Question: I have tried several methods but none is playing the file2.m4v using html5 see screen shot.
But if i use that same file using VLC/Mplayer it play the film nicely (no problem). Please see following the code and the file detail information's to find the code's its using:

# video.php:
'''
<html>
<head>
</head>
<body>
<video preload="auto" autoplay="autoplay" controls>
<source
src="/var/www/html/video/file2.m4v"
type='video/mp4; codecs="avc1.42E01E, mp4a.40.2"'>
</video>
</body>
</html>
'''
# Find the file audio/video codecs:
'''
$ mplayer -vo null -ao null -frames 0 -identify file2.m4v
MPlayer SVN-r33251-4.6.0 (C) 2000-2011 MPlayer Team
mplayer: could not connect to socket
mplayer: No such file or directory
Failed to open LIRC support. You will not be able to use your remote control.
Playing file2.m4v.
TS file format detected.
PROGRAM_ID=1 (0x01), PMT_PID: 66(0x42)
PROGRAM_ID=1 (0x01), PMT_PID: 66(0x42)
PROGRAM_ID=1 (0x01), PMT_PID: 66(0x42)
PROGRAM_ID=1 (0x01), PMT_PID: 66(0x42)
PROGRAM_ID=1 (0x01), PMT_PID: 66(0x42)
PROGRAM_ID=1 (0x01), PMT_PID: 66(0x42)
PROGRAM_ID=1 (0x01), PMT_PID: 66(0x42)
PROGRAM_ID=1 (0x01), PMT_PID: 66(0x42)
PROGRAM_ID=1 (0x01), PMT_PID: 66(0x42)
PROGRAM_ID=1 (0x01), PMT_PID: 66(0x42)
PROGRAM_ID=1 (0x01), PMT_PID: 66(0x42)
PROGRAM_ID=1 (0x01), PMT_PID: 66(0x42)
PROGRAM_ID=1 (0x01), PMT_PID: 66(0x42)
PROGRAM_ID=1 (0x01), PMT_PID: 66(0x42)
PROGRAM_ID=1 (0x01), PMT_PID: 66(0x42)
PROGRAM_ID=1 (0x01), PMT_PID: 66(0x42)
PROGRAM_ID=1 (0x01), PMT_PID: 66(0x42)
PROGRAM_ID=1 (0x01), PMT_PID: 66(0x42)
PROGRAM_ID=1 (0x01), PMT_PID: 66(0x42)
PROGRAM_ID=1 (0x01), PMT_PID: 66(0x42)
PROGRAM_ID=1 (0x01), PMT_PID: 66(0x42)
PROGRAM_ID=1 (0x01), PMT_PID: 66(0x42)
PROGRAM_ID=1 (0x01), PMT_PID: 66(0x42)
PROGRAM_ID=1 (0x01), PMT_PID: 66(0x42)
PROGRAM_ID=1 (0x01), PMT_PID: 66(0x42)
PROGRAM_ID=1 (0x01), PMT_PID: 66(0x42)
PROGRAM_ID=1 (0x01), PMT_PID: 66(0x42)
PROGRAM_ID=1 (0x01), PMT_PID: 66(0x42)
PROGRAM_ID=1 (0x01), PMT_PID: 66(0x42)
PROGRAM_ID=1 (0x01), PMT_PID: 66(0x42)
PROGRAM_ID=1 (0x01), PMT_PID: 66(0x42)
PROGRAM_ID=1 (0x01), PMT_PID: 66(0x42)
PROGRAM_ID=1 (0x01), PMT_PID: 66(0x42)
PROGRAM_ID=1 (0x01), PMT_PID: 66(0x42)
PROGRAM_ID=1 (0x01), PMT_PID: 66(0x42)
PROGRAM_ID=1 (0x01), PMT_PID: 66(0x42)
PROGRAM_ID=1 (0x01), PMT_PID: 66(0x42)
PROGRAM_ID=1 (0x01), PMT_PID: 66(0x42)
TS_PARSE: COULDN'T SYNC
VIDEO MPEG4(pid=69) AUDIO AAC(pid=68) NO SUBS (yet)! PROGRAM N. 1
ID_VIDEO_ID=69
ID_AUDIO_ID=68
FPS not specified in the header or invalid, use the -fps option.
Load subtitles in ./
ID_FILENAME=file2.m4v
ID_DEMUXER=mpegts
ID_VIDEO_FORMAT=0x10000004
ID_VIDEO_BITRATE=0
ID_VIDEO_WIDTH=352
ID_VIDEO_HEIGHT=288
ID_VIDEO_FPS=0.000
ID_VIDEO_ASPECT=0.0000
PROGRAM_ID=1 (0x01), PMT_PID: 66(0x42)
ID_AUDIO_FORMAT=MP4A
ID_AUDIO_BITRATE=0
ID_AUDIO_RATE=0
ID_AUDIO_NCH=0
PROGRAM_ID=1 (0x01), PMT_PID: 66(0x42)
ID_START_TIME=28315.35
ID_LENGTH=0.00
ID_SEEKABLE=1
ID_CHAPTERS=0
==========================================================================
Opening video decoder: [ffmpeg] FFmpeg's libavcodec codec family
Unsupported PixelFormat 61
Unsupported PixelFormat 53
Selected video codec: [ffodivx] vfm: ffmpeg (FFmpeg MPEG-4)
==========================================================================
ID_VIDEO_CODEC=ffodivx
==========================================================================
Opening audio decoder: [ffmpeg] FFmpeg/libavcodec audio decoders
AUDIO: 8000 Hz, 1 ch, s16le, 0.0 kbit/0.00% (ratio: 0->16000)
ID_AUDIO_BITRATE=0
ID_AUDIO_RATE=8000
ID_AUDIO_NCH=1
Selected audio codec: [ffaac] afm: ffmpeg (FFmpeg AAC (MPEG-2/MPEG-4 Audio))
==========================================================================
AO: [null] 8000Hz 1ch s16le (2 bytes per sample)
ID_AUDIO_CODEC=ffaac
Starting playback...
Exiting... (End of file)
ID_EXIT=EOF
'''
What else i can use to play this file in the browser? Is there any javascript player available also in case html5 cant play it?
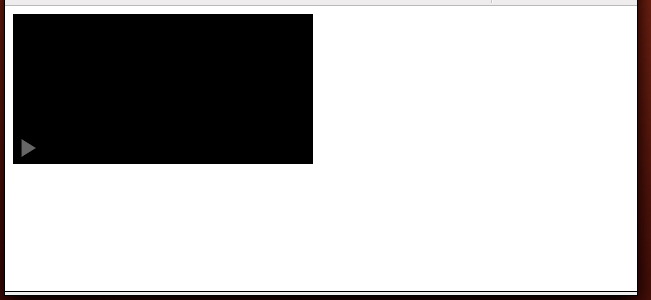
Answer: HTML5 Video is just a convention to play a certain video formats with a new element for which browsers will implement an own player. HTML5 won't provide players or something like that.
You have to look for the codecs and contained supported by most browsers, which, if I remember well, are mostly Theora for Video and Vorbis for audio, in an OGG container.
Then I remember that Webkit browsers will support Matroska (MKV) containers using V8 as video codec and Vorbis for audio.
provide an OGG file with Theora and Vorbis as video and audio codecs respectively. Inside provide a fallback using an MKV file with V8 and Vorbis and then, if you can, inside an MPG video file using Mpeg2 and MP2 (couldn't think on something better) as video and audio codecs, fallback.
Then as the last fallback, a Flash player playing a FLV video file.
'''
<video src="thevideo.ogg">
<video src="firstFallback.mkv">
<object type="video/mpeg" src="secondFallback.mpeg">
<object
type="application/x-shockwave-flash"
src="player.swf?etc...">
<p>Download <a href="videourl">the video etc...</a><br />
or use a more modern browser to watch online, etc...</p>
</object>
</object>
</video>
</video>
'''
Etc... ;-)
With this configuration, most (if not all) browsers should be able to play your video, preferring the most supported (and most modern) format. "Fallbacking" until they find a Flash Player.
take a look at <URL>.
In your code you are refering to an absolute filesystem path, which is totally not-accesible for a web visitor. Maybe in the you meant '/video/file2.m4v'.